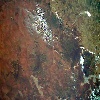
Label: land